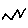
Label: zigzag